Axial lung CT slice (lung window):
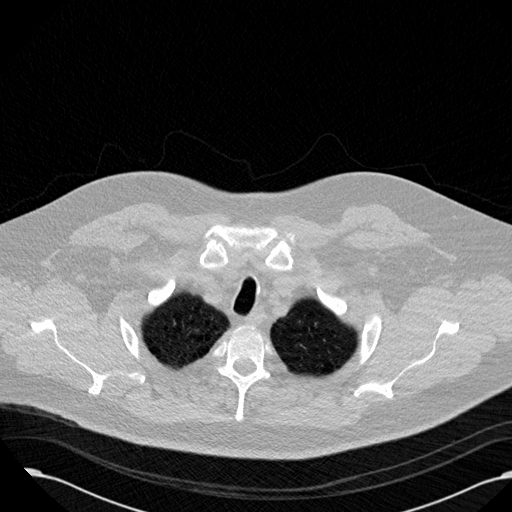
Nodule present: no